Field crop: tomato
Growth stage: 1
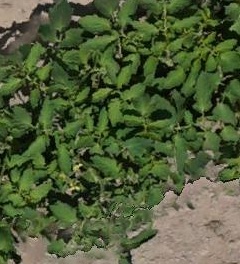
Species: tomato